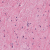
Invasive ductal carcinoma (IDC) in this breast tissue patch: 0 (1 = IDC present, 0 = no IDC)